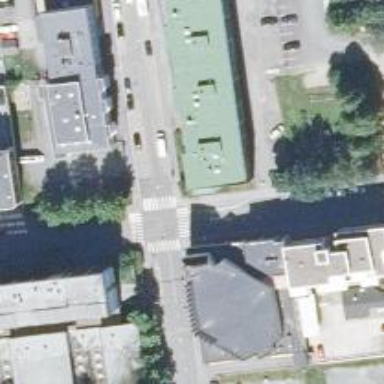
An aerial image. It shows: Zebra crossing on the road.